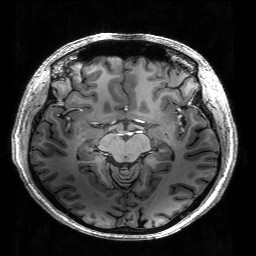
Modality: T1w
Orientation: coronal